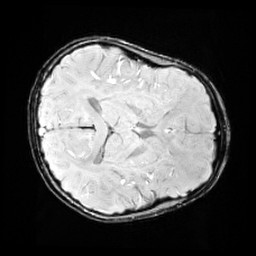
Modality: SWI
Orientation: axial
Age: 11
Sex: female
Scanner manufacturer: siemens
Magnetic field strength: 3 T
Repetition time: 0.027 s
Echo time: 0.02 s